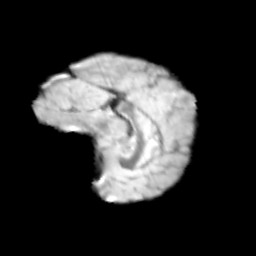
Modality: T2w
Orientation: sagittal
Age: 13
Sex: female
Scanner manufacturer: siemens
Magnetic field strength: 3 T
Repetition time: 3.8 s
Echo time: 0.07 s